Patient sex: M
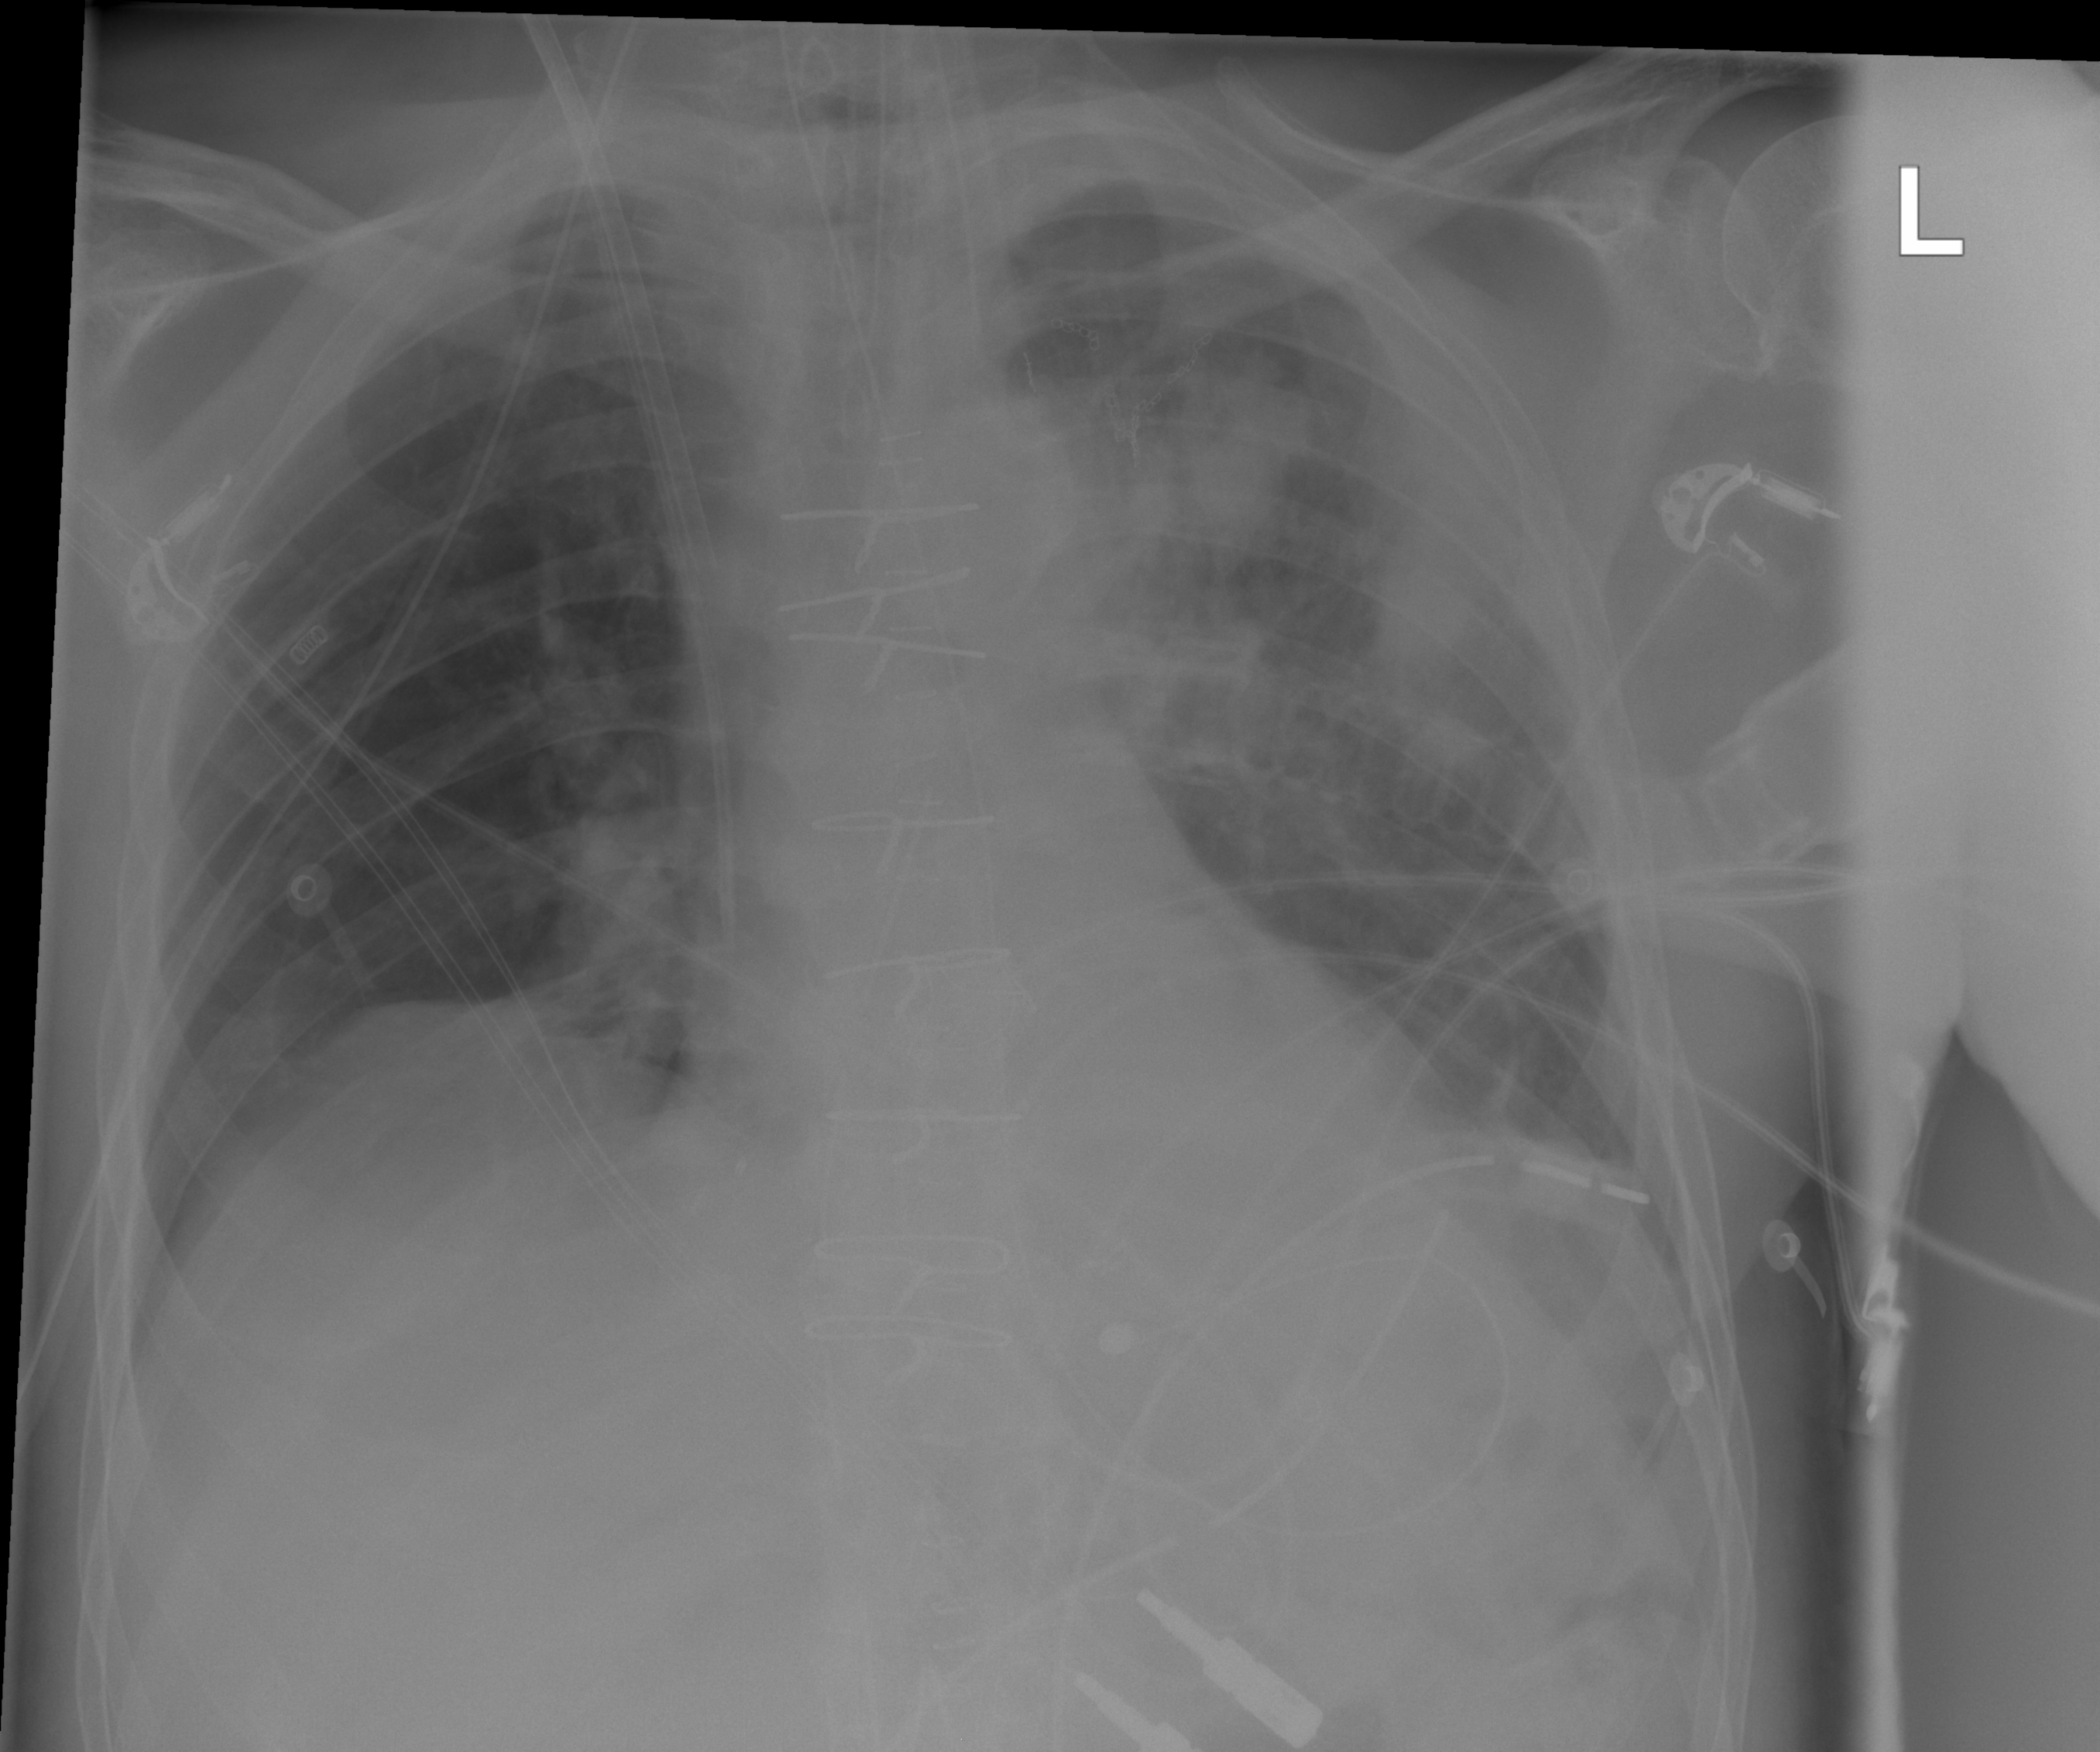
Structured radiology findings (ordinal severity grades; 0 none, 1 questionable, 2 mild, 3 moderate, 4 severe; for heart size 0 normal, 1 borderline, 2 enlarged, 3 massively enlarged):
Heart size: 2
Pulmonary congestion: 2
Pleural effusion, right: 2
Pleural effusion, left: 2
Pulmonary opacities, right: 0
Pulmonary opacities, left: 2
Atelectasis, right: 2
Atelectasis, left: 2